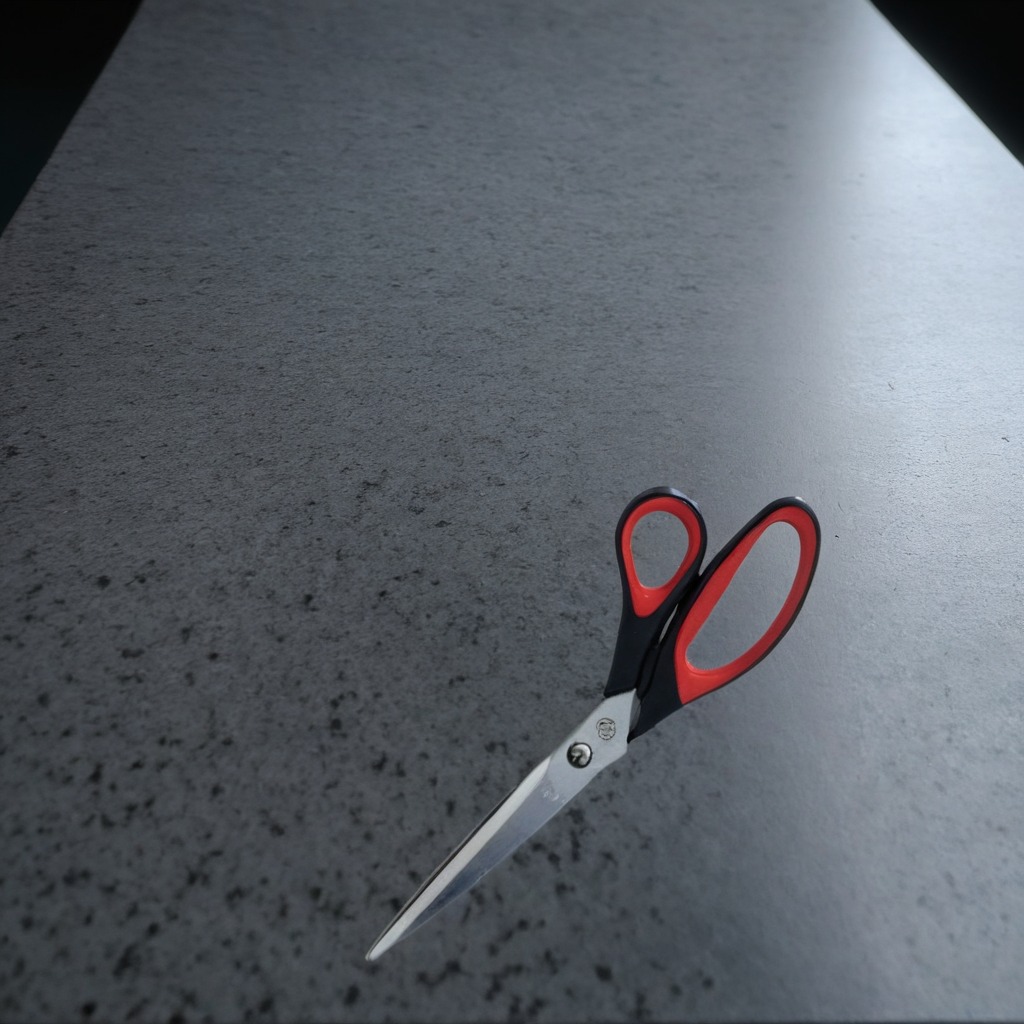
A scissor lies on a clean granite table inside a workshop at night dim ambient light soft shadows worn but